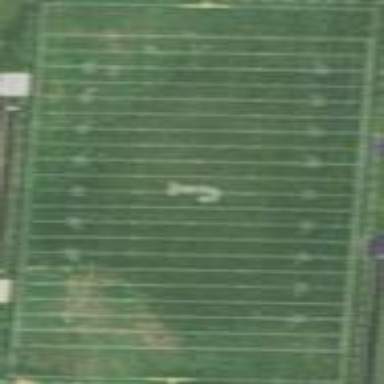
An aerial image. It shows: American football pitch.